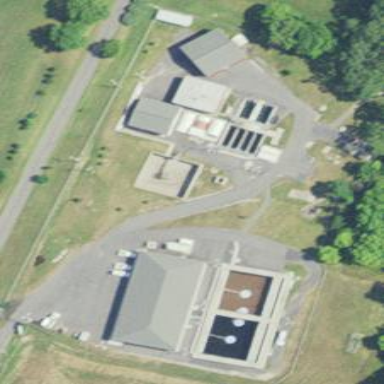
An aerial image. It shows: Wastewater plant.